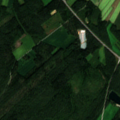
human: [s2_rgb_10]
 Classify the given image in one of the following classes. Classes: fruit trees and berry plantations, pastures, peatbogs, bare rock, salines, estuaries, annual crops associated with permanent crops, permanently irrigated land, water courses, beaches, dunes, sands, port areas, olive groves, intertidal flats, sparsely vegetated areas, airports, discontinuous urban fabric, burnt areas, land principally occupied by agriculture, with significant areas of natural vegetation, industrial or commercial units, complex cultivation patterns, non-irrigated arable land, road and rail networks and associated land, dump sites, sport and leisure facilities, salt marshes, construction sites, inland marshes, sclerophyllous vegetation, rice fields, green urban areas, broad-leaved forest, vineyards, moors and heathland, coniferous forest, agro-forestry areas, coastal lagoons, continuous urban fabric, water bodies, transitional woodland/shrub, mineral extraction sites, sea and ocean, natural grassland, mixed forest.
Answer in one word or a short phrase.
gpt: non-irrigated arable land, coniferous forest, mixed forest